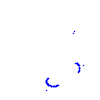
Particle: kaon